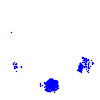
Particle: electron